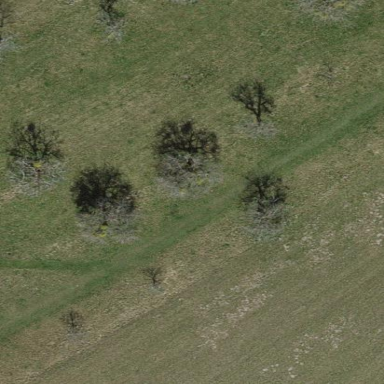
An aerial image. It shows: Orchard.